Question: I'm making an image gallery and I need the user to be able to long-press an image to show a popup menu which will let him delete the image.
My code, so far:
'''
return GestureDetector(
onLongPress: () {
showMenu(
items: <PopupMenuEntry>[
PopupMenuItem(
value: this._index,
child: Row(
children: <Widget>[
Icon(Icons.delete),
Text("Delete"),
],
),
)
],
context: context,
);
},
child: Image.memory(
this._asset.thumbData.buffer.asUint8List(),
fit: BoxFit.cover,
gaplessPlayback: true,
),
);
'''
Which produces:

But also, I couldn't find out how to completely remove the image's widget when the longPress function is called. How to do so?
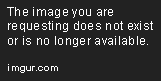
Answer: If you are going to use a gridView or listview for laying out the images on the screen, you can wrap each item with a gesture detector then you should keep your images in a list somewhere, then simply remove the image from the list and call setState().
Something like the following. (This code will probably won't compile but it should give you the idea)
'''
ListView.builder(
itemCount: imageList.length,
itemBuilder: (BuildContext context, int index) {
return GestureDetector(
onLongPress: () {
showMenu(
onSelected: () => setState(() => imageList.remove(index))}
items: <PopupMenuEntry>[
PopupMenuItem(
value: this._index,
child: Row(
children: <Widget>[
Icon(Icons.delete),
Text("Delete"),
],
),
)
],
context: context,
);
},
child: imageList[index],
);
}
)
'''
Edit: You can use a popup menu too, like following
'''
Container(
margin: EdgeInsets.symmetric(vertical: 10),
height: 100,
width: 100,
child: PopupMenuButton(
child: FlutterLogo(),
itemBuilder: (context) {
return <PopupMenuItem>[new PopupMenuItem(child: Text('Delete'))];
},
),
),
'''